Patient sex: M
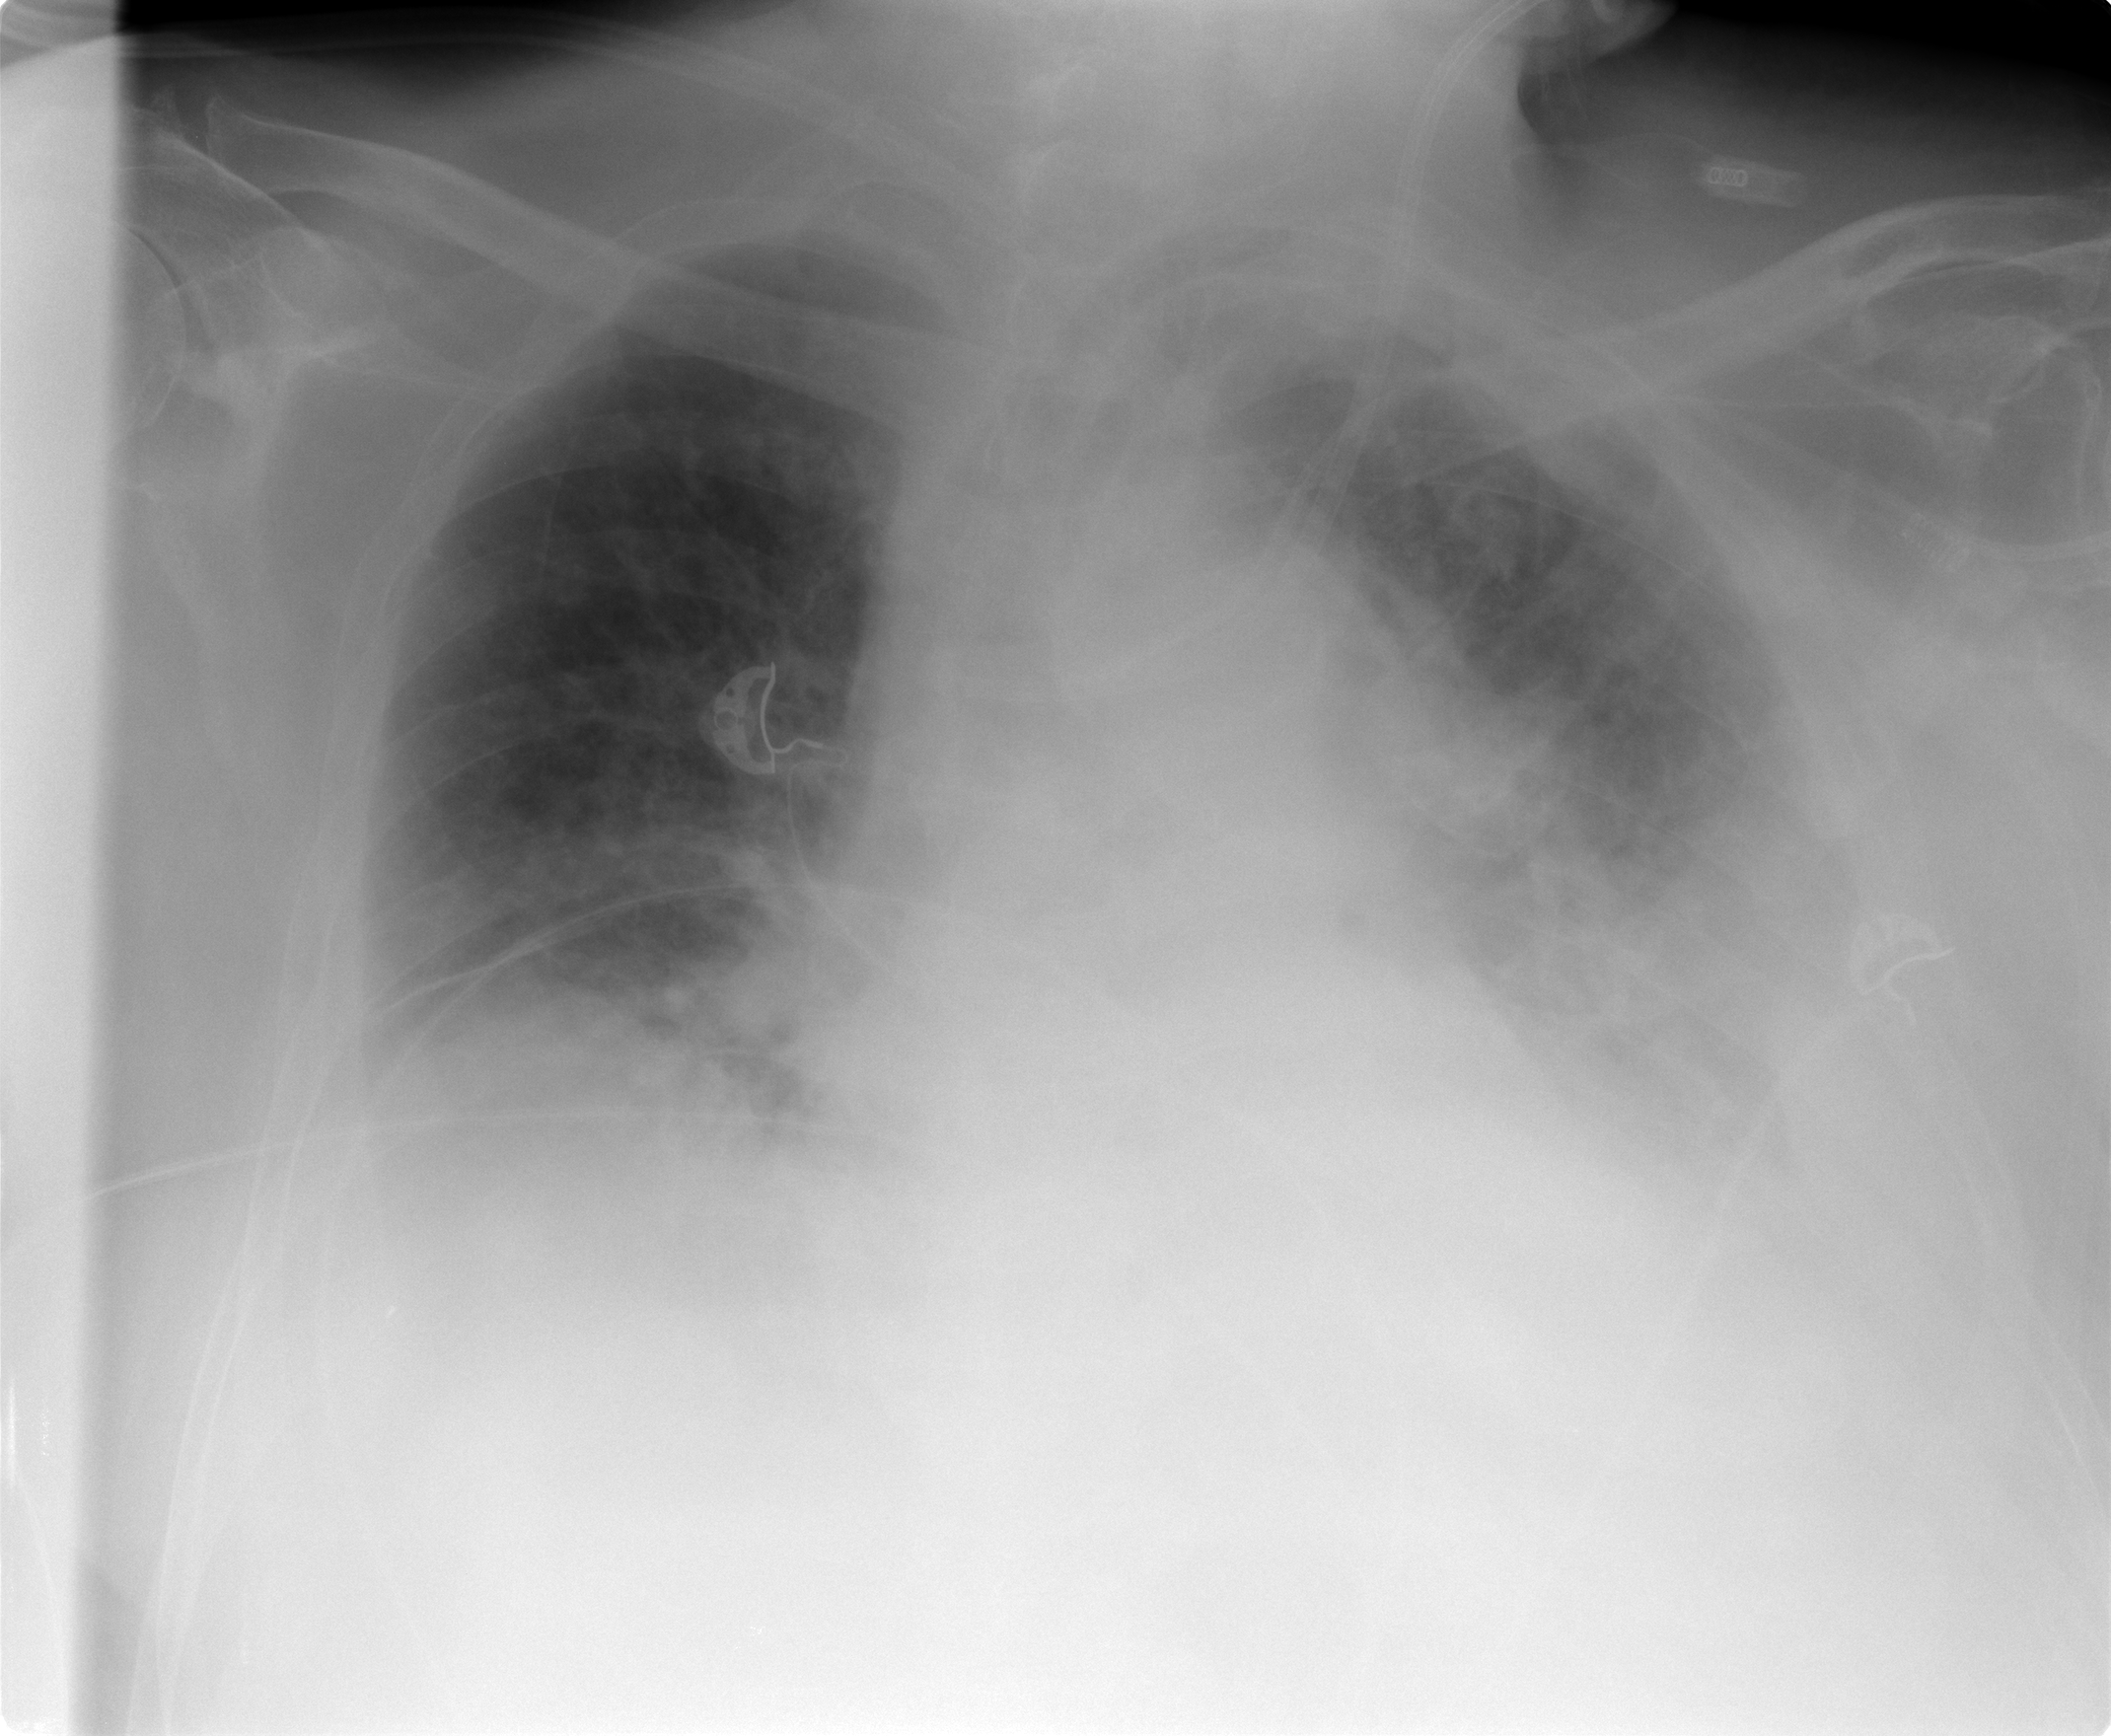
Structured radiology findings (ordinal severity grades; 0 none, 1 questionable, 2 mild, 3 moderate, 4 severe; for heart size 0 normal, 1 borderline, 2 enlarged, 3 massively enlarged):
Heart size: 1
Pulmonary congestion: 2
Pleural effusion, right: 0
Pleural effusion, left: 3
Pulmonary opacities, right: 2
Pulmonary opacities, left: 2
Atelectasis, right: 2
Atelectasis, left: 2